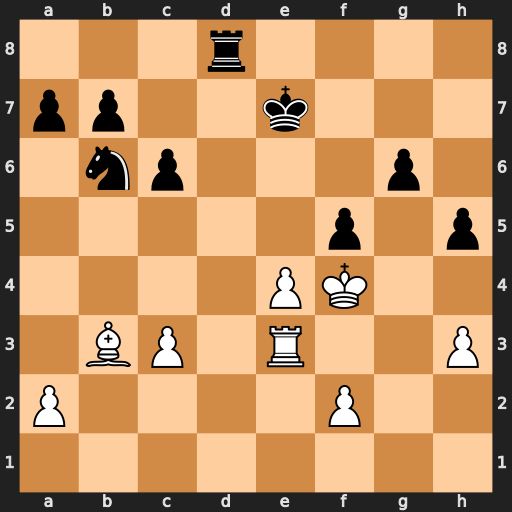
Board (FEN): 3r4/pp2k3/1np3p1/5p1p/4PK2/1BP1R2P/P4P2/8
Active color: w
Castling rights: -
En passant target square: -
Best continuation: exf5+ Kf8 fxg6 Nd5+ Bxd5